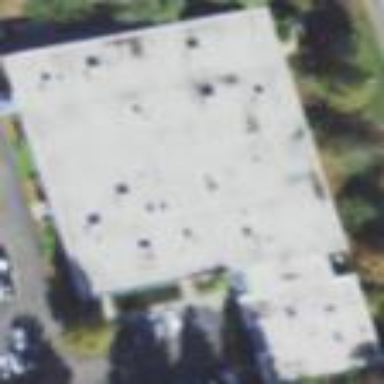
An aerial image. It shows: Commercial building.